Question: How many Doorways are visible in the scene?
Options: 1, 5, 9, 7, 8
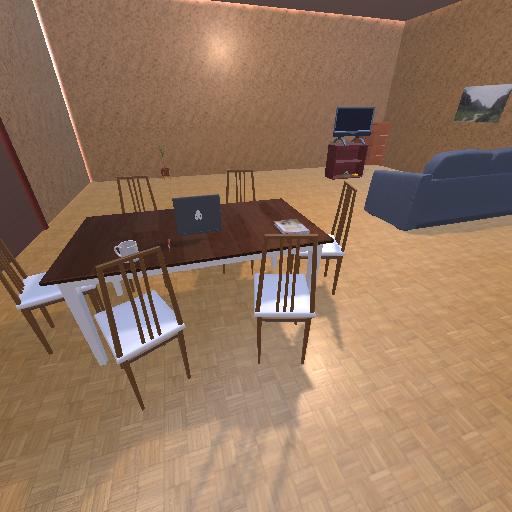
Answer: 1